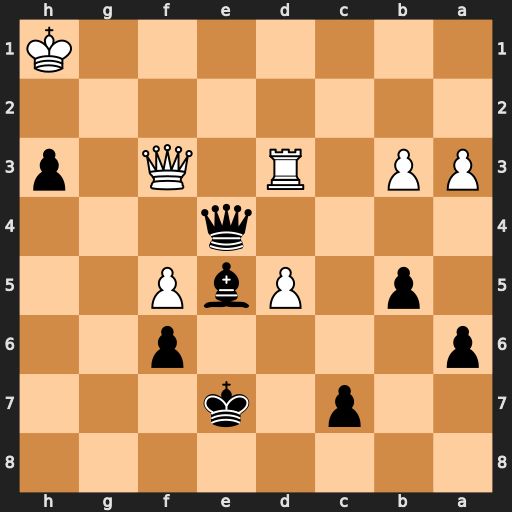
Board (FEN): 8/2p1k3/p4p2/1p1PbP2/4q3/PP1R1Q1p/8/7K
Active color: b
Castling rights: -
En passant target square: -
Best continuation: Qe1+ Qf1 Qxf1#